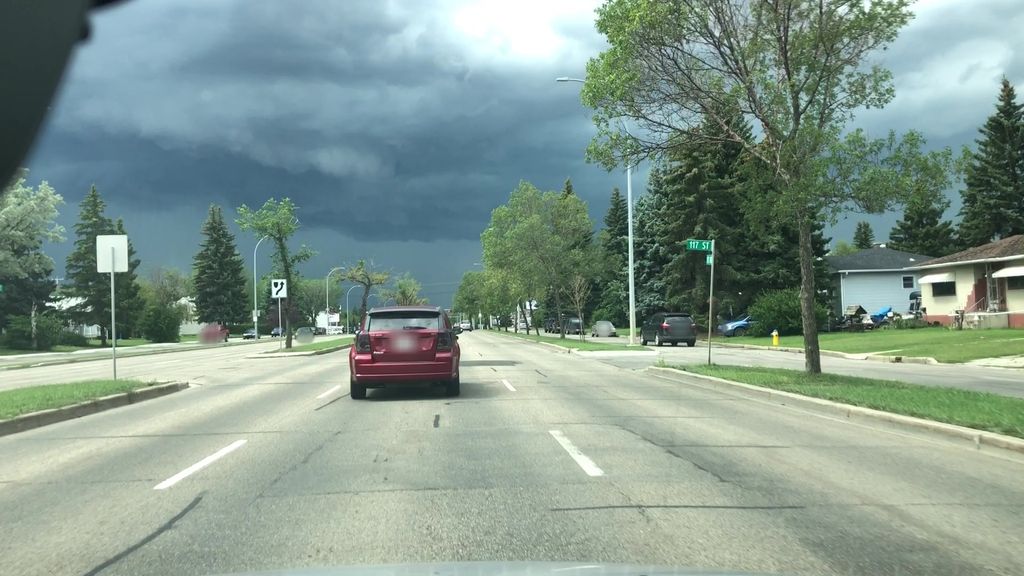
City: edmonton